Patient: sex F, age 57
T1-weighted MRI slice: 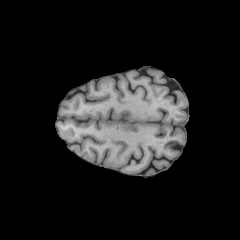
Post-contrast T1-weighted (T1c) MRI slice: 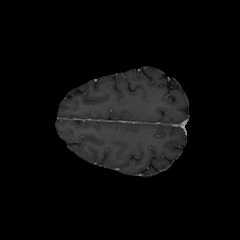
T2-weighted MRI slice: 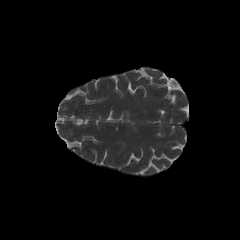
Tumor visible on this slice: no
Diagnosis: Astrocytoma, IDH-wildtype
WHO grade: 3